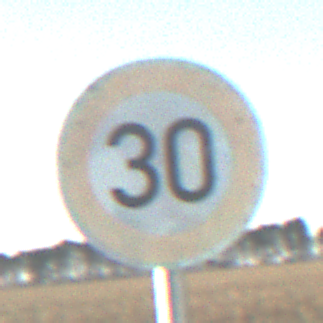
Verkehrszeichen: Geschwindigkeit30
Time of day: SunriseSunset
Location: Outdoor (Nature)
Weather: Clear
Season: NotSpecified
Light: Natural